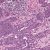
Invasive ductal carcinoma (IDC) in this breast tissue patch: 0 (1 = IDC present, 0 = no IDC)